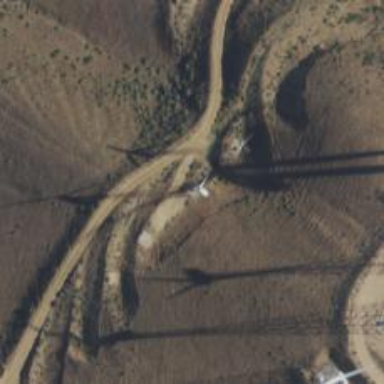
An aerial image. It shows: Wind power generator.